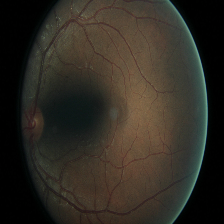
Diabetic retinopathy grade: Moderate